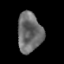
Tissue: lung
Cell type: Others
Senescence score: 0.1933
Nuclear area (px): 953
Mean DAPI intensity: 109.231